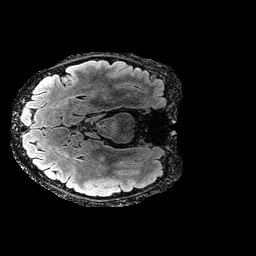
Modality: FLAIR
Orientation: axial
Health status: ill
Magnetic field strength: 3 T